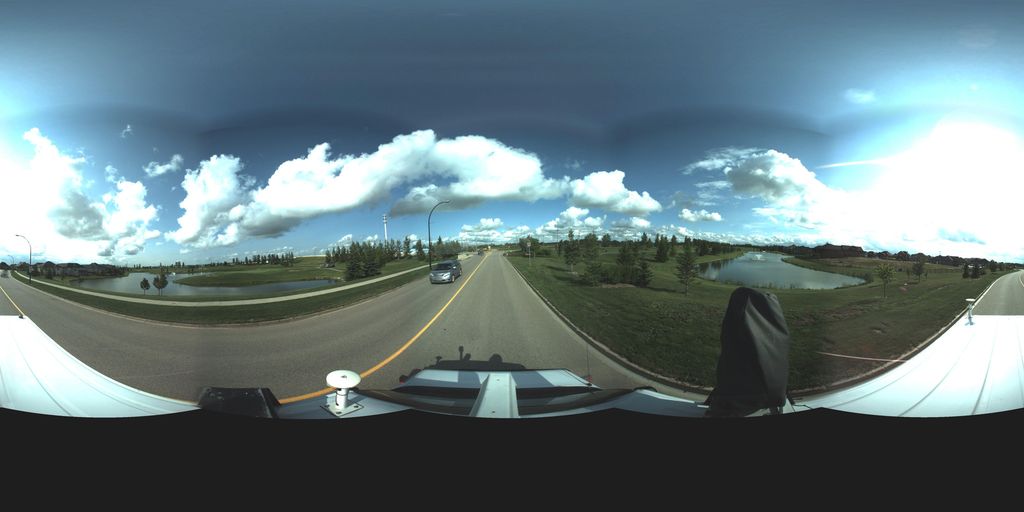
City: saskatoon